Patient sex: M
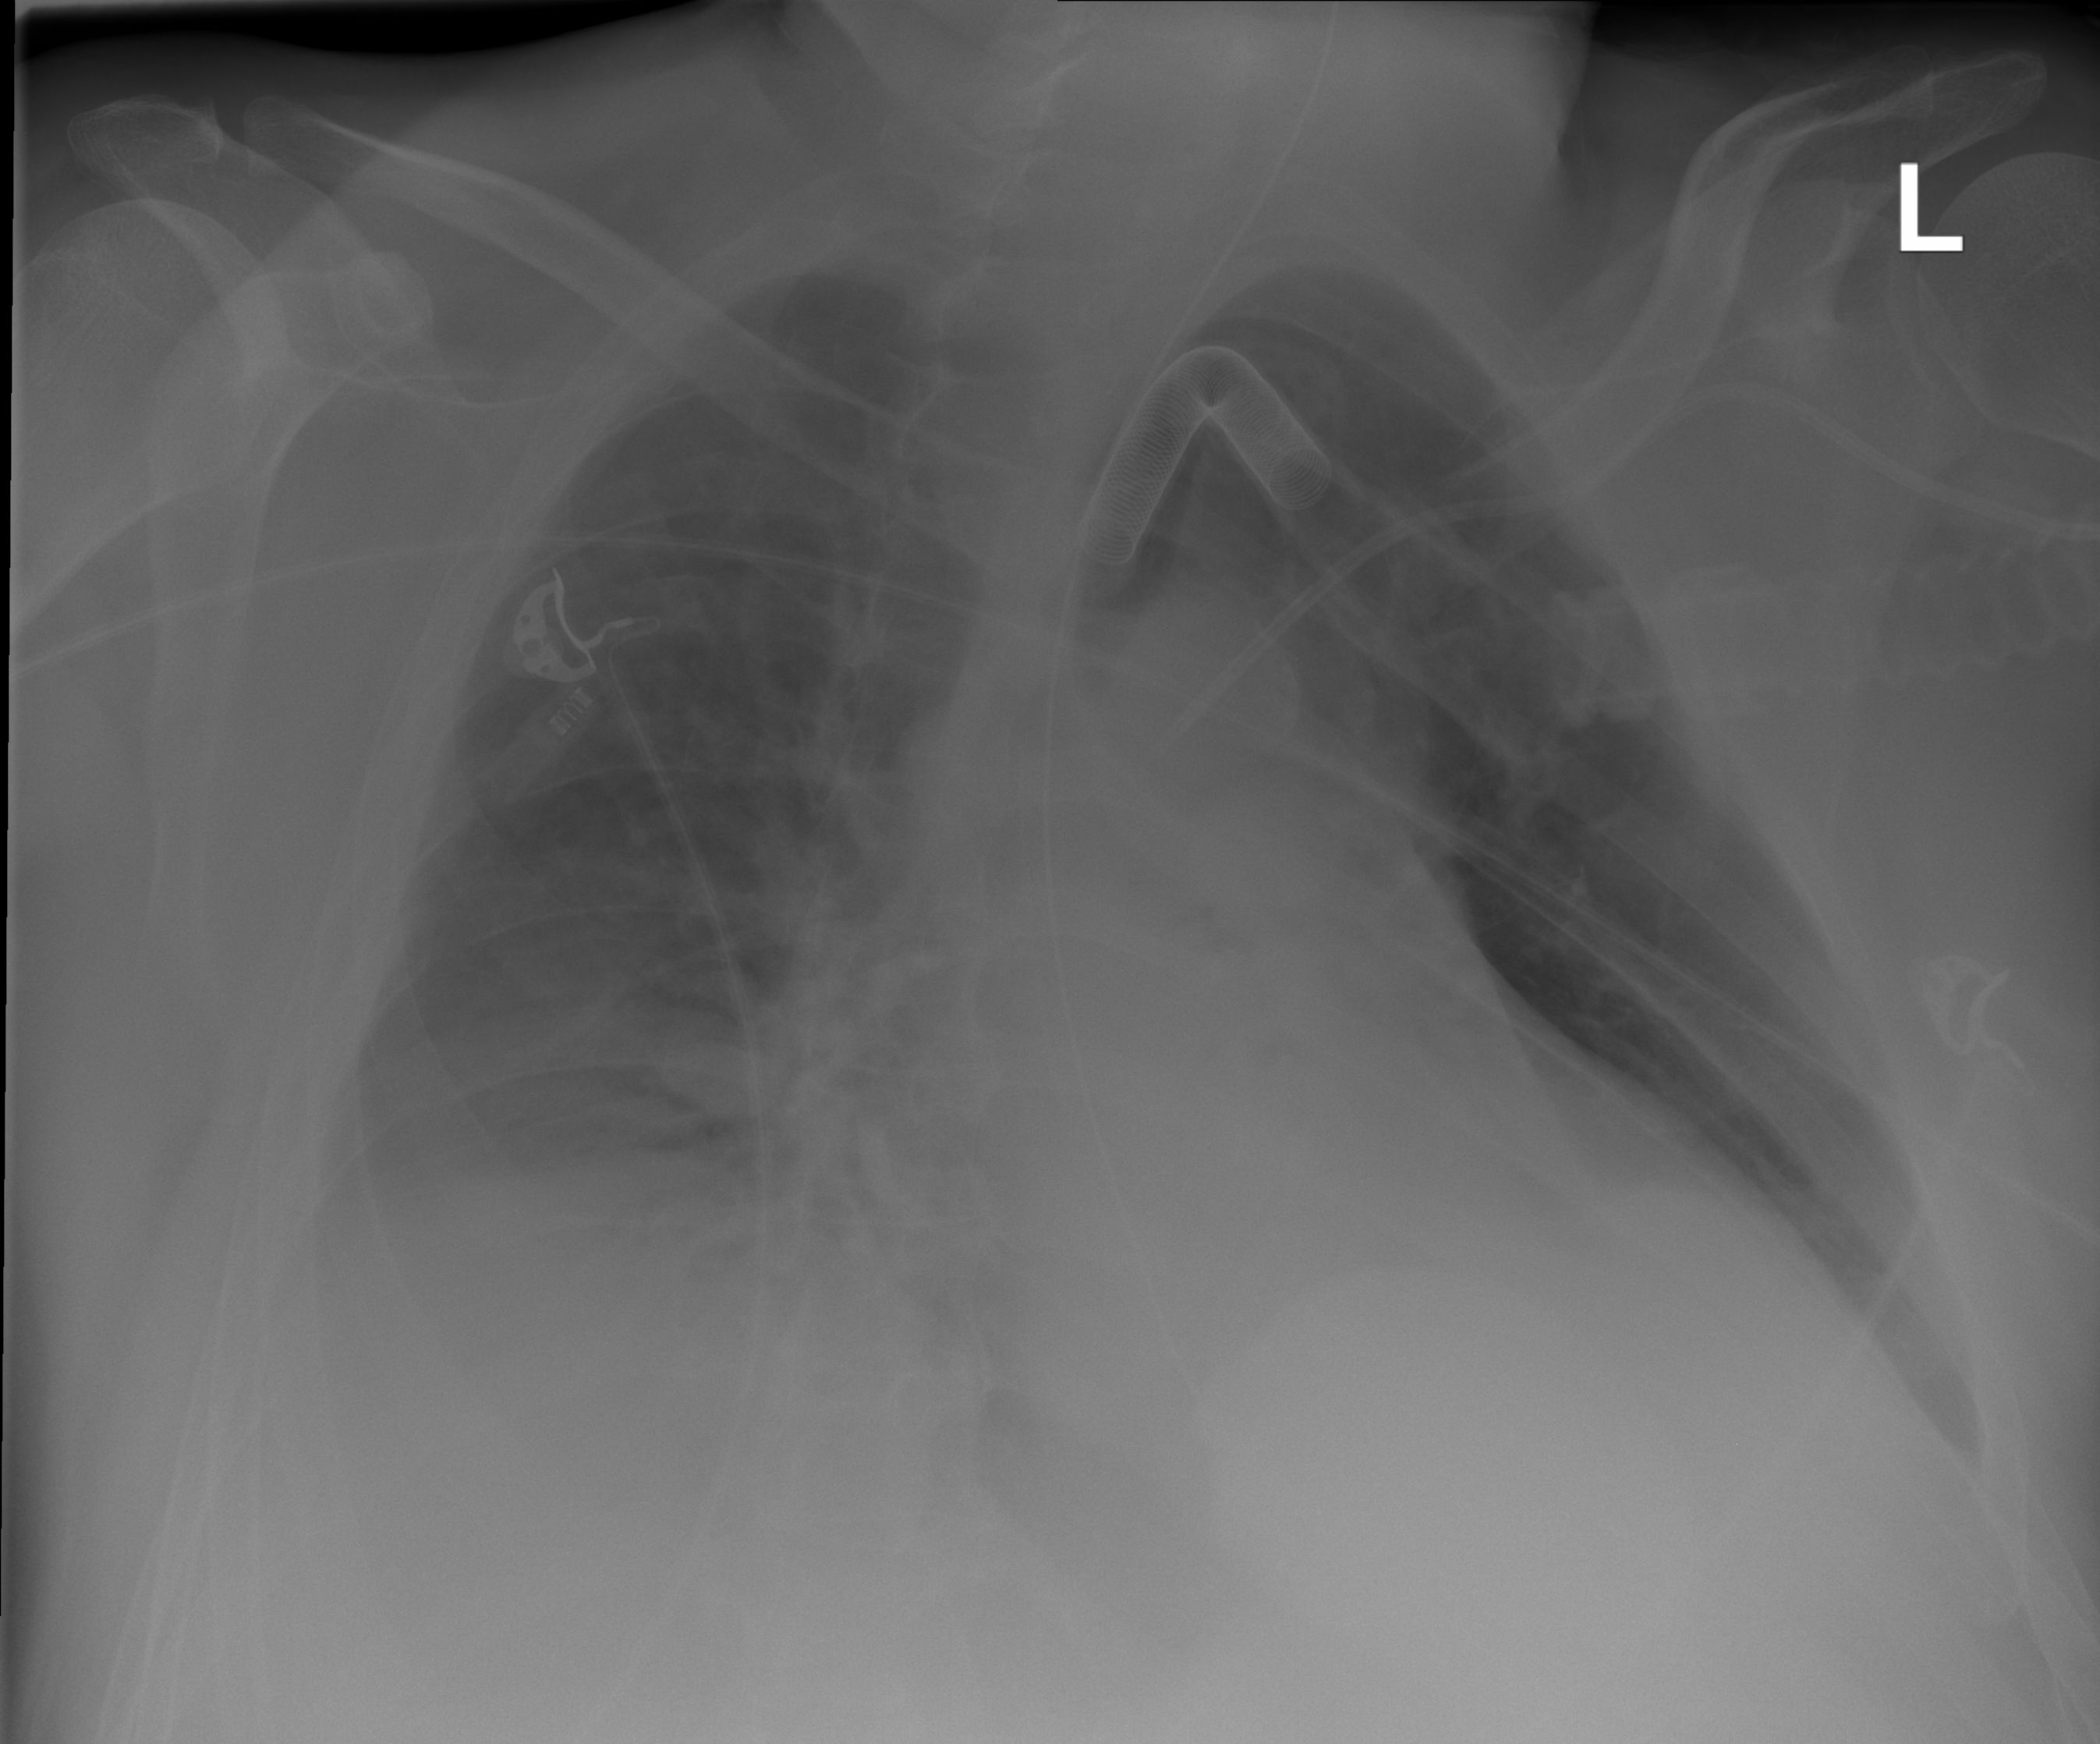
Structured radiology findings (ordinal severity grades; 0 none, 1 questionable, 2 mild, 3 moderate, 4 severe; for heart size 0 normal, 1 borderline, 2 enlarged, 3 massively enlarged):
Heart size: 2
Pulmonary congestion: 2
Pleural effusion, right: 3
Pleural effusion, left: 2
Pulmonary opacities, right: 0
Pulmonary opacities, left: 0
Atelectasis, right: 0
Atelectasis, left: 0